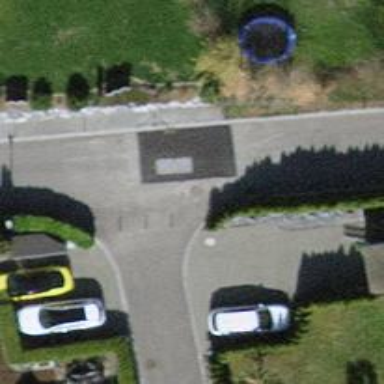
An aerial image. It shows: Bollard barrier.